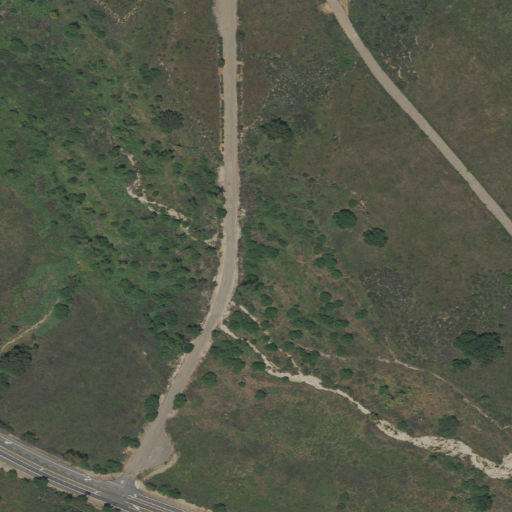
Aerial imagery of valley in California named Limestone Canyon containing grassland, woody wetlands, open development, herbaceous wetlands, low intensity development, medium intensity development, and shrub